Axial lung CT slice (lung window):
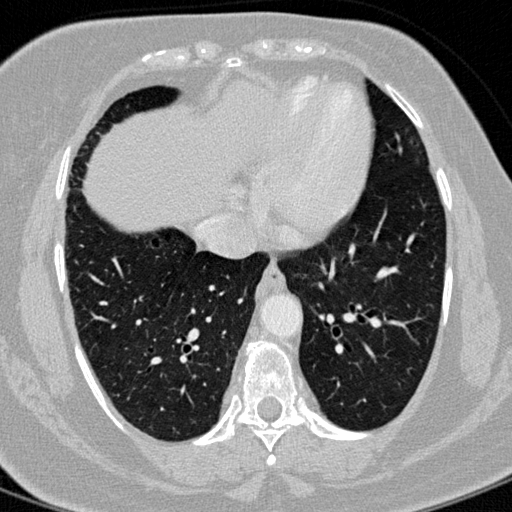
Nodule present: no